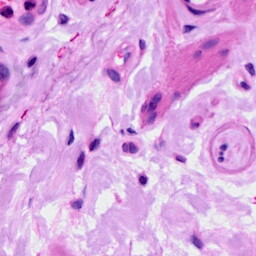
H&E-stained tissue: Ovarian